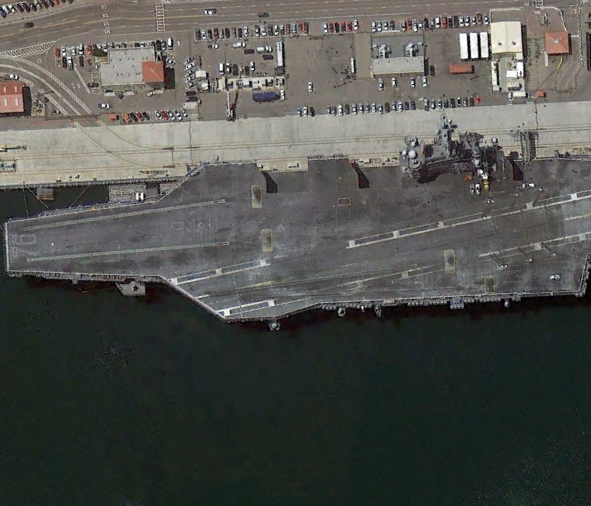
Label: aircraft_carrier